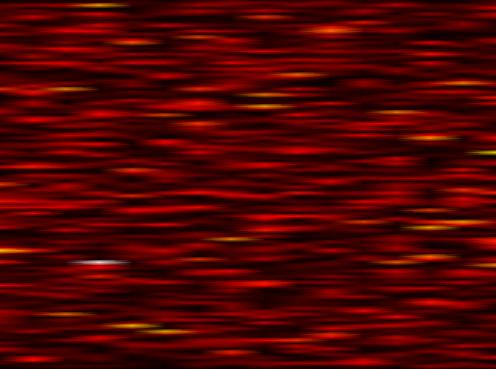
Label: UFMC